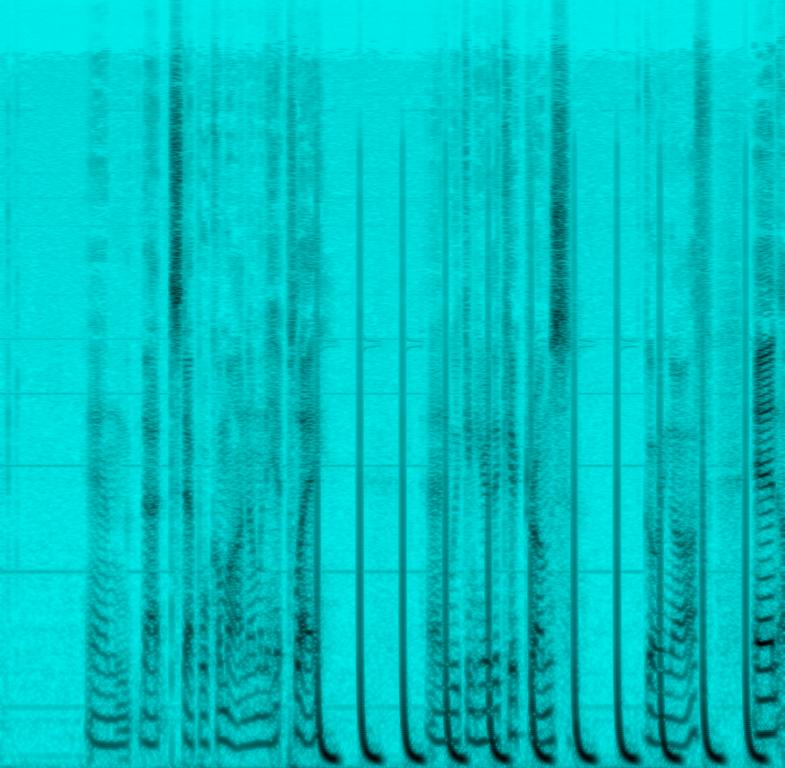
This is the recording of a lesson video. There is male voice talking in an instructive manner. The only musical element in the background is a repeated electronic kick drum pattern that is being modified.